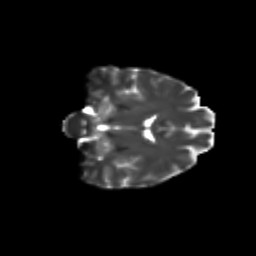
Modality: T2w
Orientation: coronal
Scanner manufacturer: siemens
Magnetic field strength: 3 T
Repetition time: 9.2 s
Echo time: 0.084 s